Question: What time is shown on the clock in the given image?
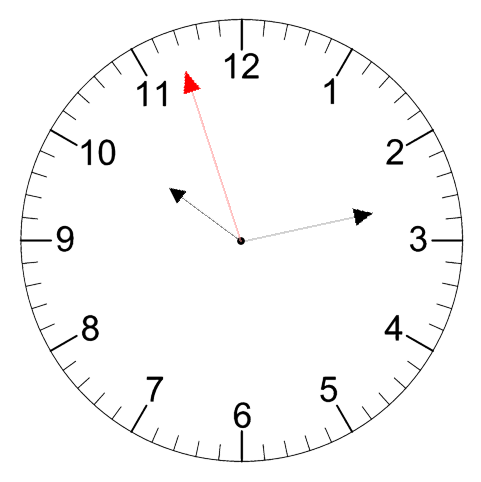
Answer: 10:12:57